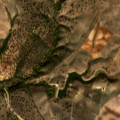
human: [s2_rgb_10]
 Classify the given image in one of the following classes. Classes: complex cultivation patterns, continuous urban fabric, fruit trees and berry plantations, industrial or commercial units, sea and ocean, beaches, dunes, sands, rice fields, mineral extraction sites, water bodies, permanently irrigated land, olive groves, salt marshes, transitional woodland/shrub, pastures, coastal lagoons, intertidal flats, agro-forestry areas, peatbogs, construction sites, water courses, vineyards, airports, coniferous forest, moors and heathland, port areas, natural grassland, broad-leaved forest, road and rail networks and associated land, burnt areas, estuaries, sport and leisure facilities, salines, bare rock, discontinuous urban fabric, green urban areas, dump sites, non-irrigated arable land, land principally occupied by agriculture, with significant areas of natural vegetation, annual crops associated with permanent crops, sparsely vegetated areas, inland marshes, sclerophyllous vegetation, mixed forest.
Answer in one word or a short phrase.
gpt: non-irrigated arable land, permanently irrigated land, olive groves, agro-forestry areas